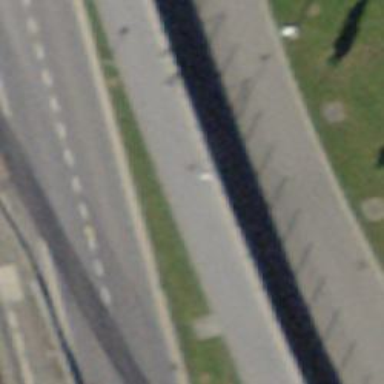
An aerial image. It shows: Asphalt cycleway.